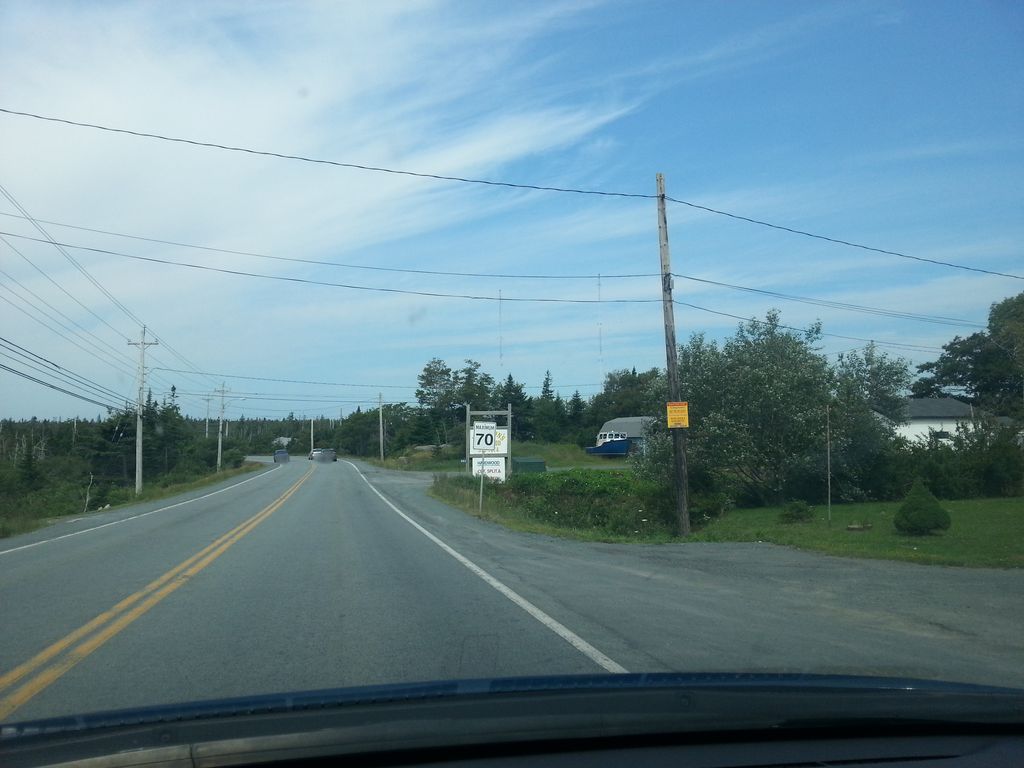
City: halifax